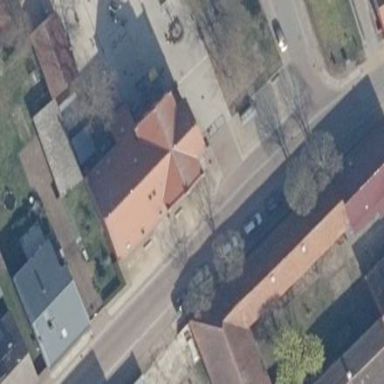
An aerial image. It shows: School building.